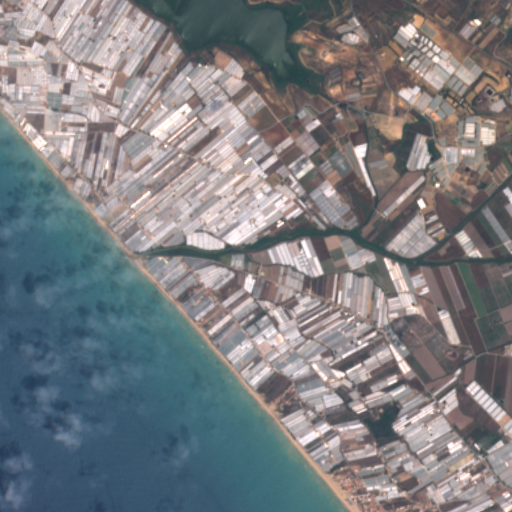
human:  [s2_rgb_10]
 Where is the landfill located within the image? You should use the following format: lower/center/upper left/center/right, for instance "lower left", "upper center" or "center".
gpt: There is no landfill in the image.